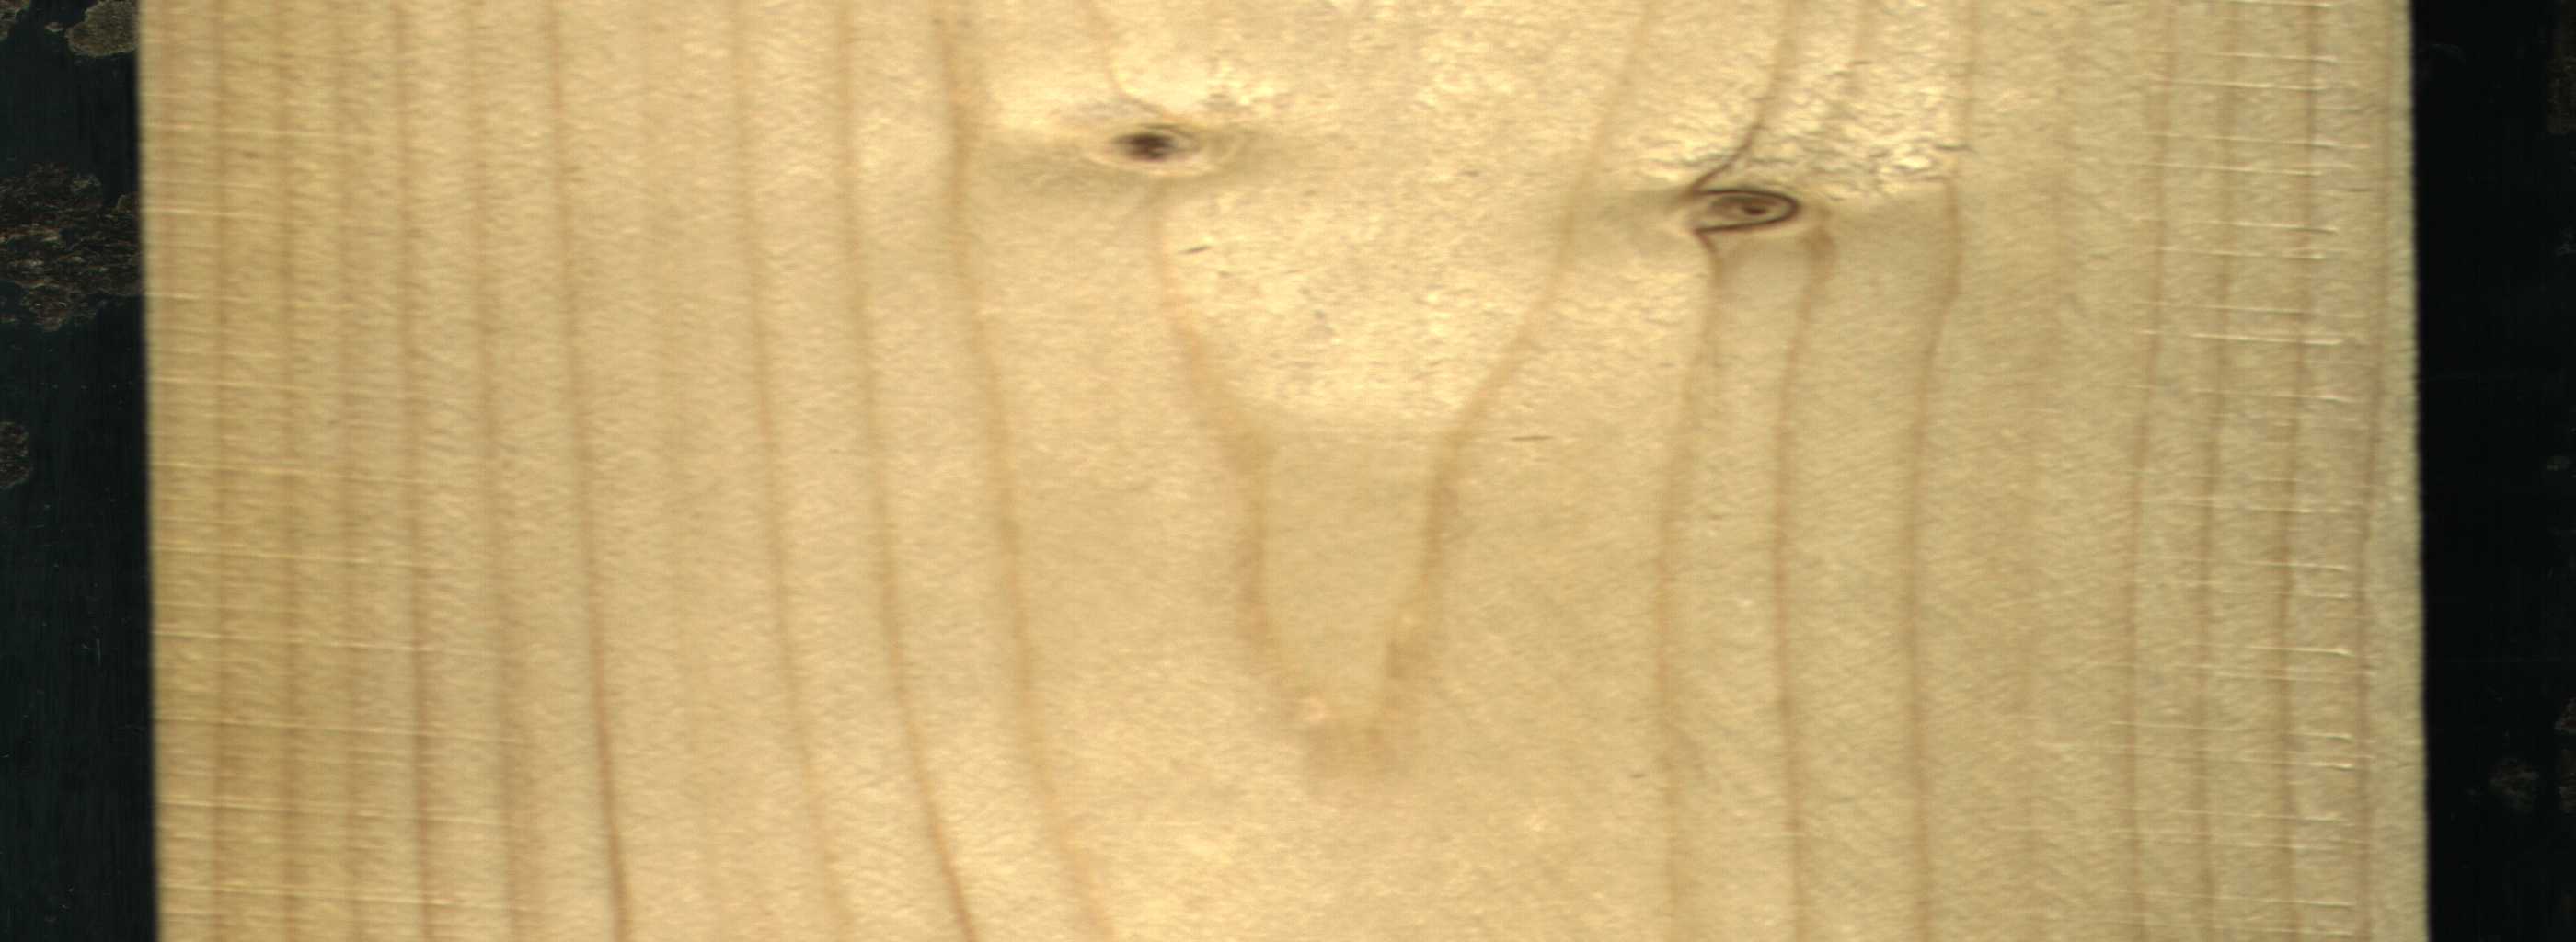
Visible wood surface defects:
Live_Knot
Live_Knot